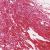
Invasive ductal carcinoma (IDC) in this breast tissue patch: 0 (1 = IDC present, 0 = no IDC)